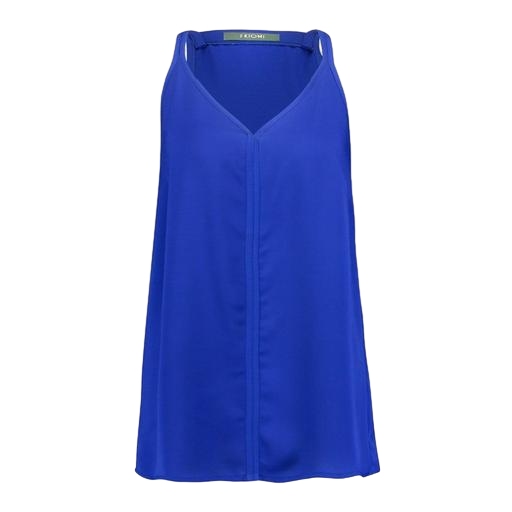
blue longline vest, blue deep-v tank top, blue jess slinky plunge cami, white background